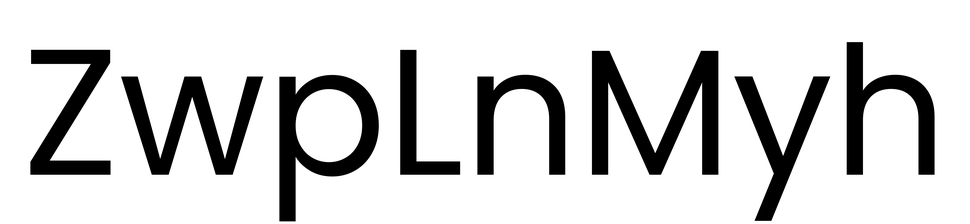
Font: Poppins-Regular